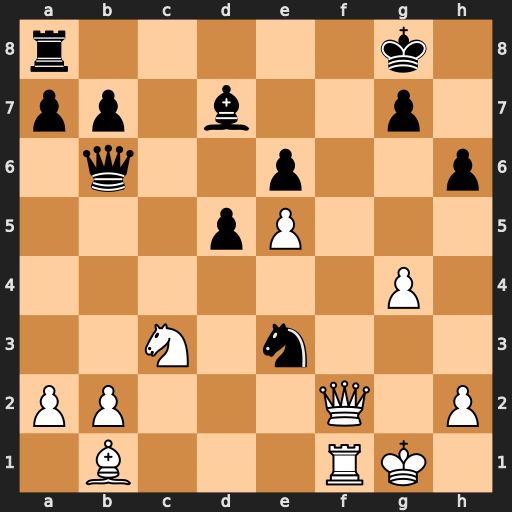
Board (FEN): r5k1/pp1b2p1/1q2p2p/3pP3/6P1/2N1n3/PP3Q1P/1B3RK1
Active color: w
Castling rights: -
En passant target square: -
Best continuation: Qf7+ Kh8 Qf8+ Rxf8 Rxf8#